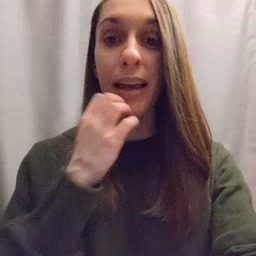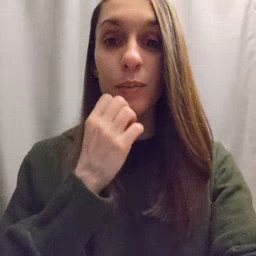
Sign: underwear